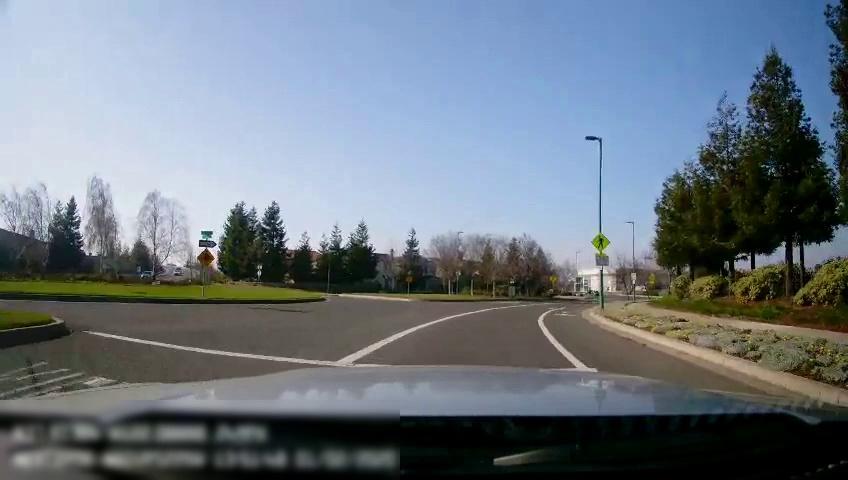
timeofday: Day
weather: Sunny
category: Drivable Space
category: Lanes | Alternate Lane
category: Lanes | Alternate Lane
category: Traffic | Signs